Question: I'm using Windows Forms.NET.
I've configured a button in the following way:
: MiddleCenter
: MiddleCenter
: ImageBeforeText
The problem is, when I make button wider than usual, its contents are no longer centered:

Why is it so? How can I correct it?
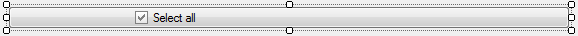
Answer: I think the Text and Image share 2 even parts of the Button Client area horizontally. So if you set the TextImageRelation as OverLay, ImageAboveText, TextAboveImage they should be what we expect. But for other values, they act differently. I think that's by design.
To solve your problem, I have tried changing ImageAlign to MiddleRight and it works as what you want.
Again, I think that's by design. :)